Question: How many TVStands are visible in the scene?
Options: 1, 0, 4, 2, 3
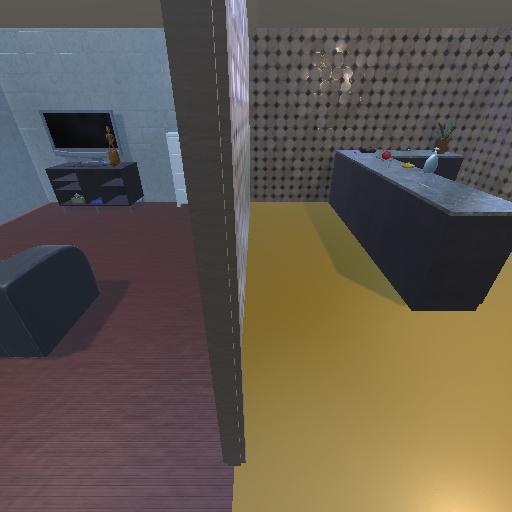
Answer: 1